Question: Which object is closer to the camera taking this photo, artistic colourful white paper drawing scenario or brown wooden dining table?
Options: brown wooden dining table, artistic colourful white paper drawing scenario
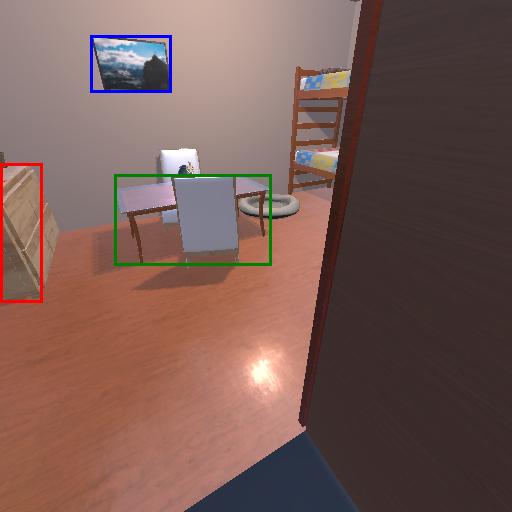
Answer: brown wooden dining table